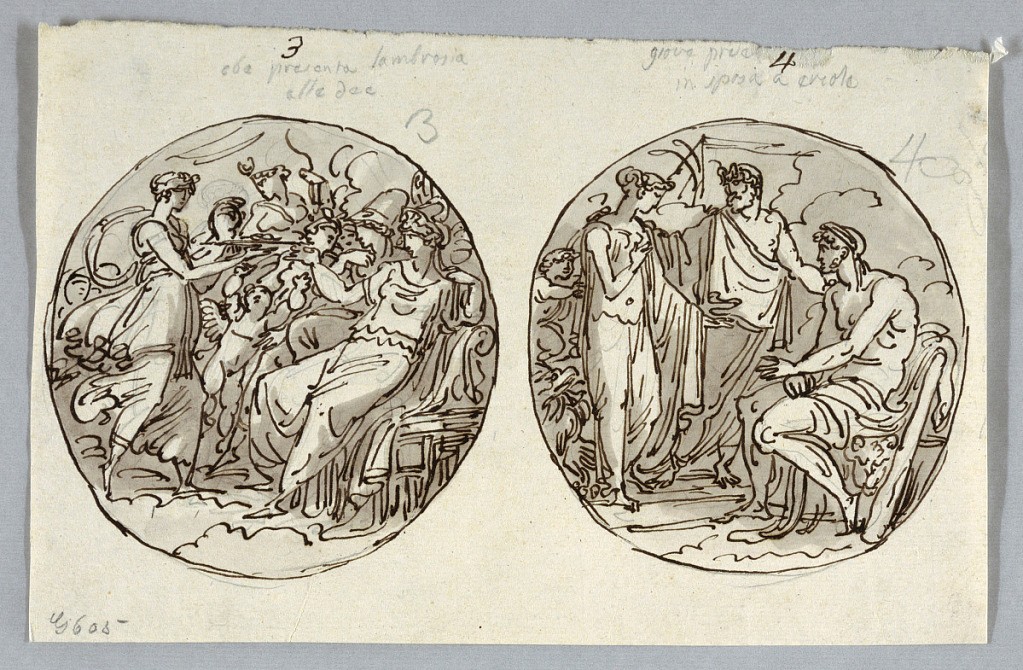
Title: Drawing
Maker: Felice Giani, Italian, 1758–1823
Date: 1800-1810
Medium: Pen and brown ink over traces of graphite on cream laid paper
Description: Obverse, at left. Hebe standing at left, presents a plate with ambrosia to Juno, Minerva, Venus, and an indistinct goddess, who are seated and to the standing Diana.  At right: Jupiter leads Hebe te the seated Hercules. The eagle and Cupid are at the extreme left. Reverse at left, (c) Jupiter leads Hebe who is pushed by Cupid, to Hercules who sits with the back turned toward them.  and the light source symbol at upper right, (d)/a variation of 3420. b) Parts of words are at the top edge. Light smre*** symbol in b chalk upper right.